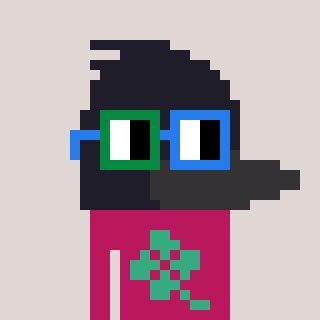
a pixel art character with square green and blue glasses, a raven-shaped head and a darkpink-colored body on a warm background